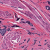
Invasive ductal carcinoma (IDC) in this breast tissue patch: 1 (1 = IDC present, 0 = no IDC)